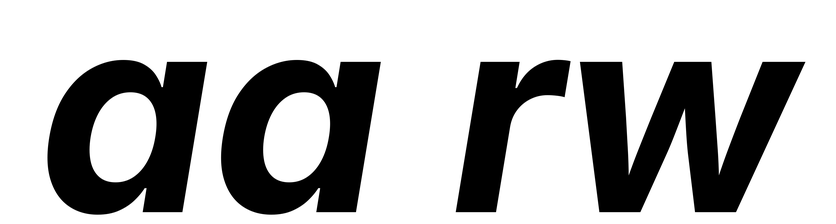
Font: Inter-Italic_Bold_Italic